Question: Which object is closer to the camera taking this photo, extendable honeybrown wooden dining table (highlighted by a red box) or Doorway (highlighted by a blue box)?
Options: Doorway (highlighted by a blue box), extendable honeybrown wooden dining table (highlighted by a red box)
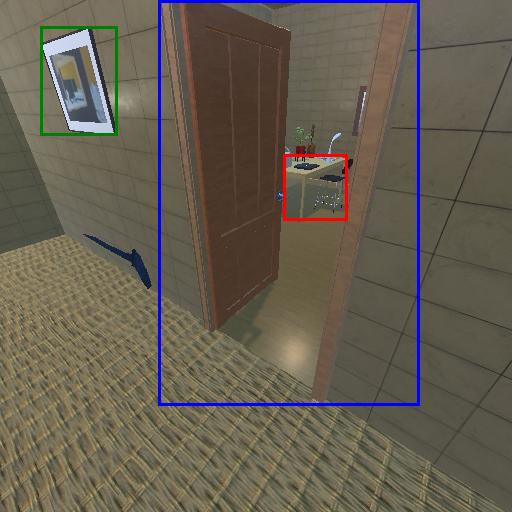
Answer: Doorway (highlighted by a blue box)